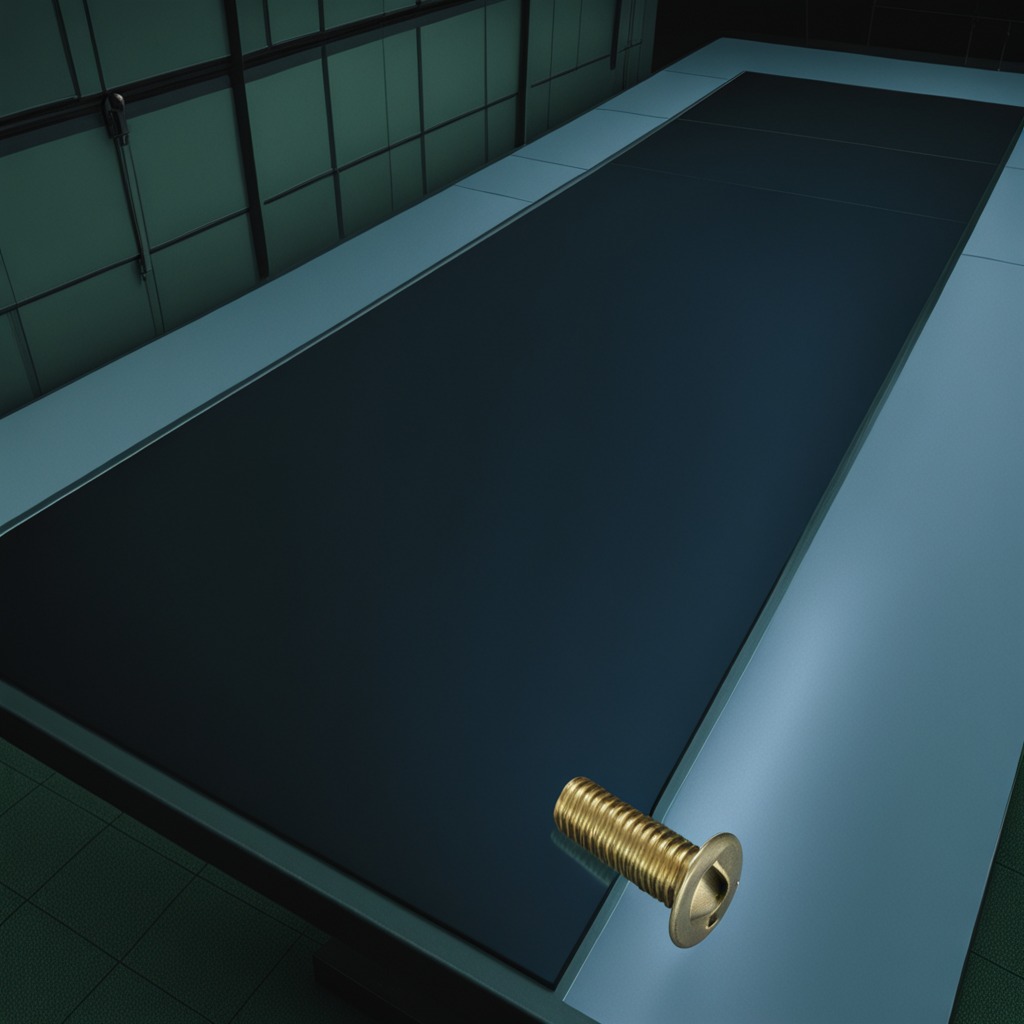
A metal screw is lying on the clean empty table in a railway signal maintenance room.